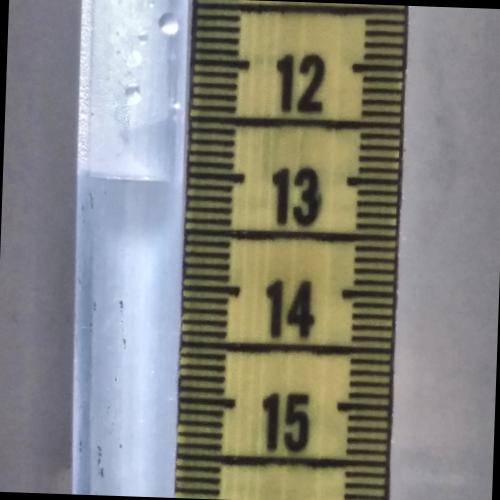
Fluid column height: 13.1 cm